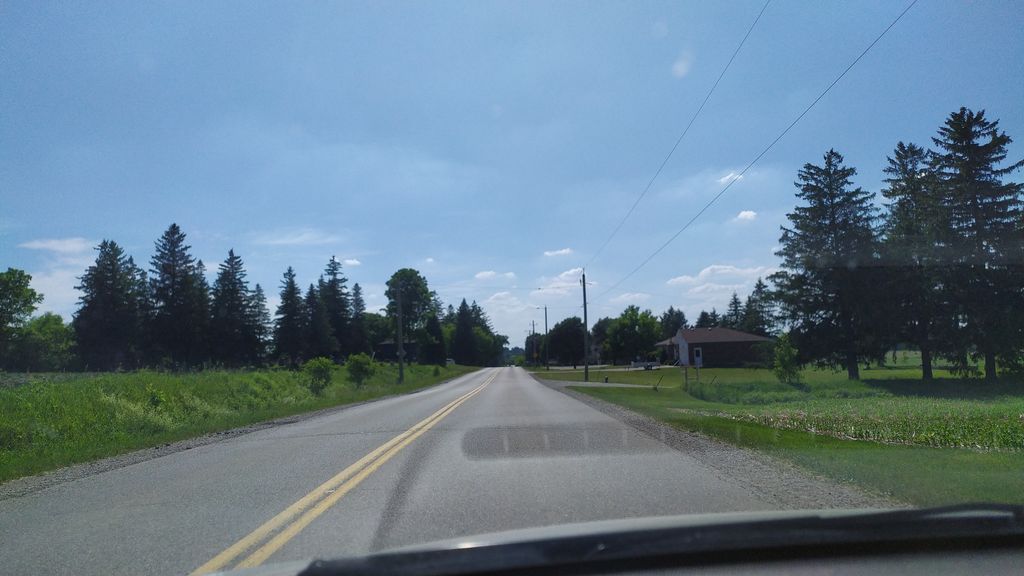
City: kitchener-waterloo